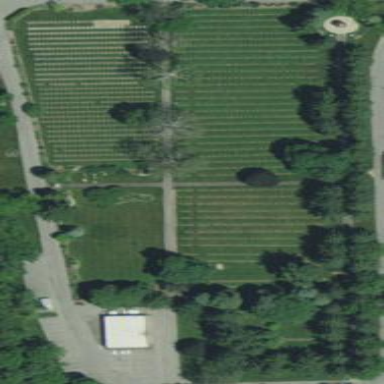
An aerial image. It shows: Cemetery.